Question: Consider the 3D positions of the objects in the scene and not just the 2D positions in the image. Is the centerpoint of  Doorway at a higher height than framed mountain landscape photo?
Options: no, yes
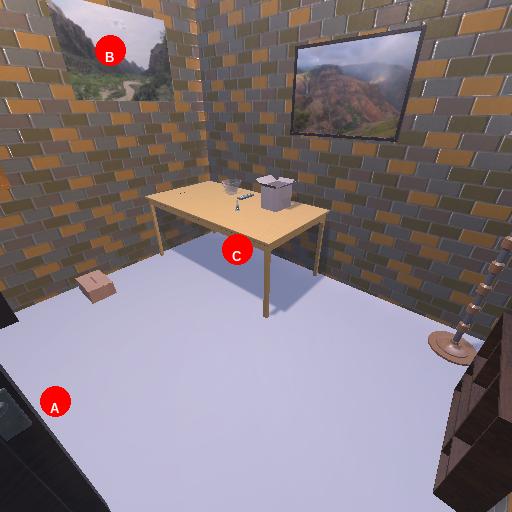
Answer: no